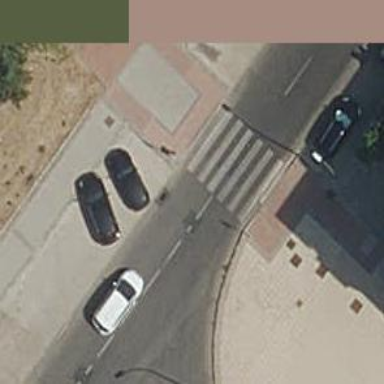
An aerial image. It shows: Zebra crossing on the road.